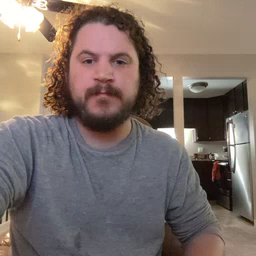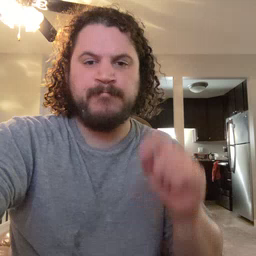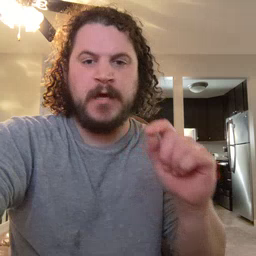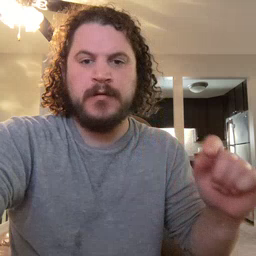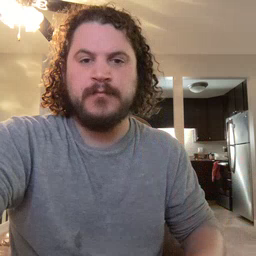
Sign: pen